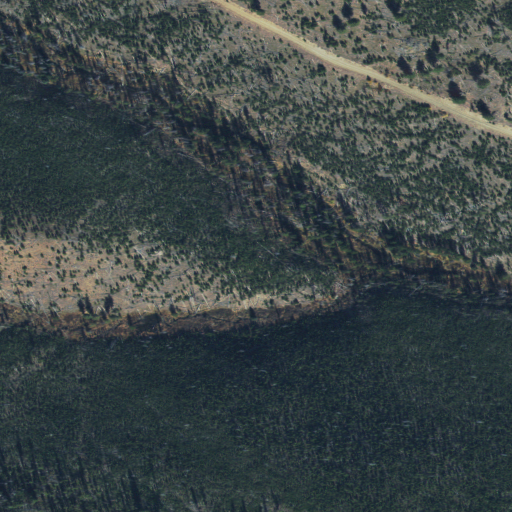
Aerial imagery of valley in Idaho named Gold Bug Gulch containing shrub, evergreen forest, and grassland